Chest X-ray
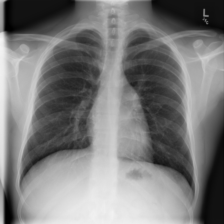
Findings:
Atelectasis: negative
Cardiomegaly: negative
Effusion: negative
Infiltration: negative
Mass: negative
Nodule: negative
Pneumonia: negative
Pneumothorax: negative
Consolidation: negative
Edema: negative
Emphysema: negative
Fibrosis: negative
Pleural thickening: negative
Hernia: negative